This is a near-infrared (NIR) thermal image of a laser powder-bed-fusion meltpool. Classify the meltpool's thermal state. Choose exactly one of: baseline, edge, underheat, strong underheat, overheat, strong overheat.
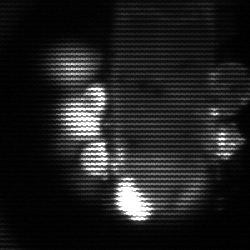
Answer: strong underheat